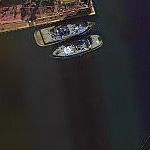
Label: civil